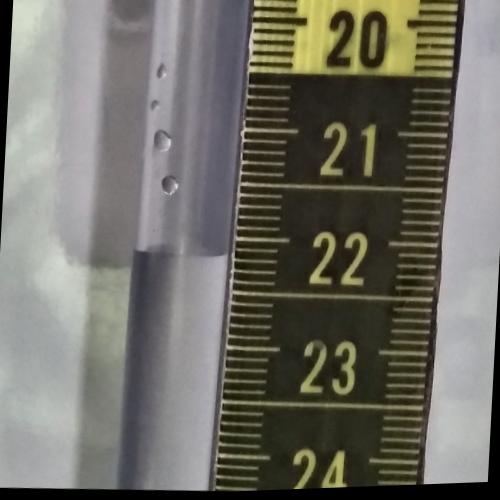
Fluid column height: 22.2 cm